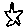
Label: star